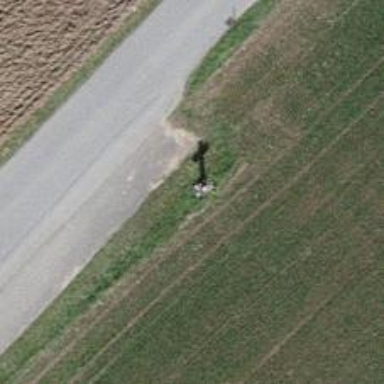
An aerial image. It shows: Wayside cross with historic significance.